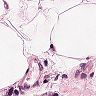
Metastatic tissue present: no